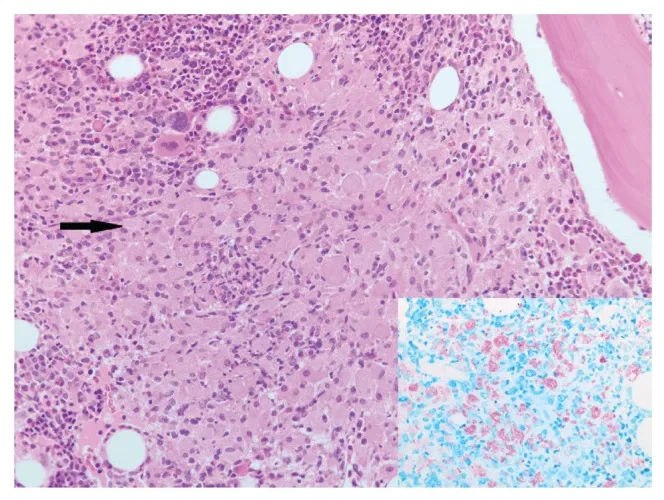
Bone marrow trephine biopsy showing histiocytes (arrows) (original magnification x 200) with acid fast bacilli in clumps on Ziehl Neelsen stain (inset) (original magnification x 400).
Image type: pathology (acid_fast)